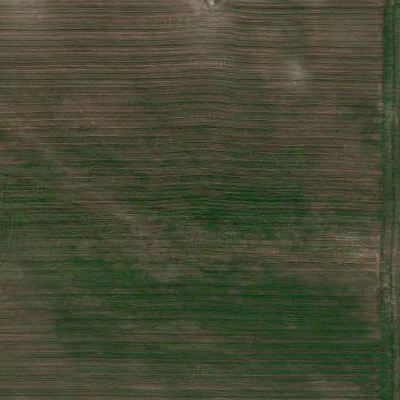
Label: Field